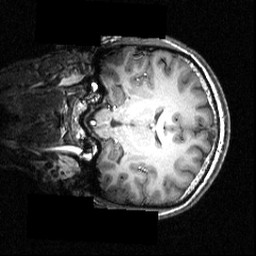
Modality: T1w
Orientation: coronal
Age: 18
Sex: male
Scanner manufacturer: siemens
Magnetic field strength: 3.951 T
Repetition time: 1.5 s
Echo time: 0.00335 s